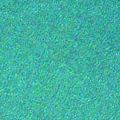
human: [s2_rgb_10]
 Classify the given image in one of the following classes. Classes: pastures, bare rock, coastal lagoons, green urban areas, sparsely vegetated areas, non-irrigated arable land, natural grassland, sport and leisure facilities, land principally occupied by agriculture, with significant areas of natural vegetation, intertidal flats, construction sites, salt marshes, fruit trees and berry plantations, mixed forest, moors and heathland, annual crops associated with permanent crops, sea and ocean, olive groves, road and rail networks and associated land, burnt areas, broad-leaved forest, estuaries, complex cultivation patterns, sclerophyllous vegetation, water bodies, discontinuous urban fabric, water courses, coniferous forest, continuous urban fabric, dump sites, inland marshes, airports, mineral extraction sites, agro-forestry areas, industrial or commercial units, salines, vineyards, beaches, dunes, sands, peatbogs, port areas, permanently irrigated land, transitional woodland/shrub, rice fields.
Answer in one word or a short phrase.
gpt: sea and ocean